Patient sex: M
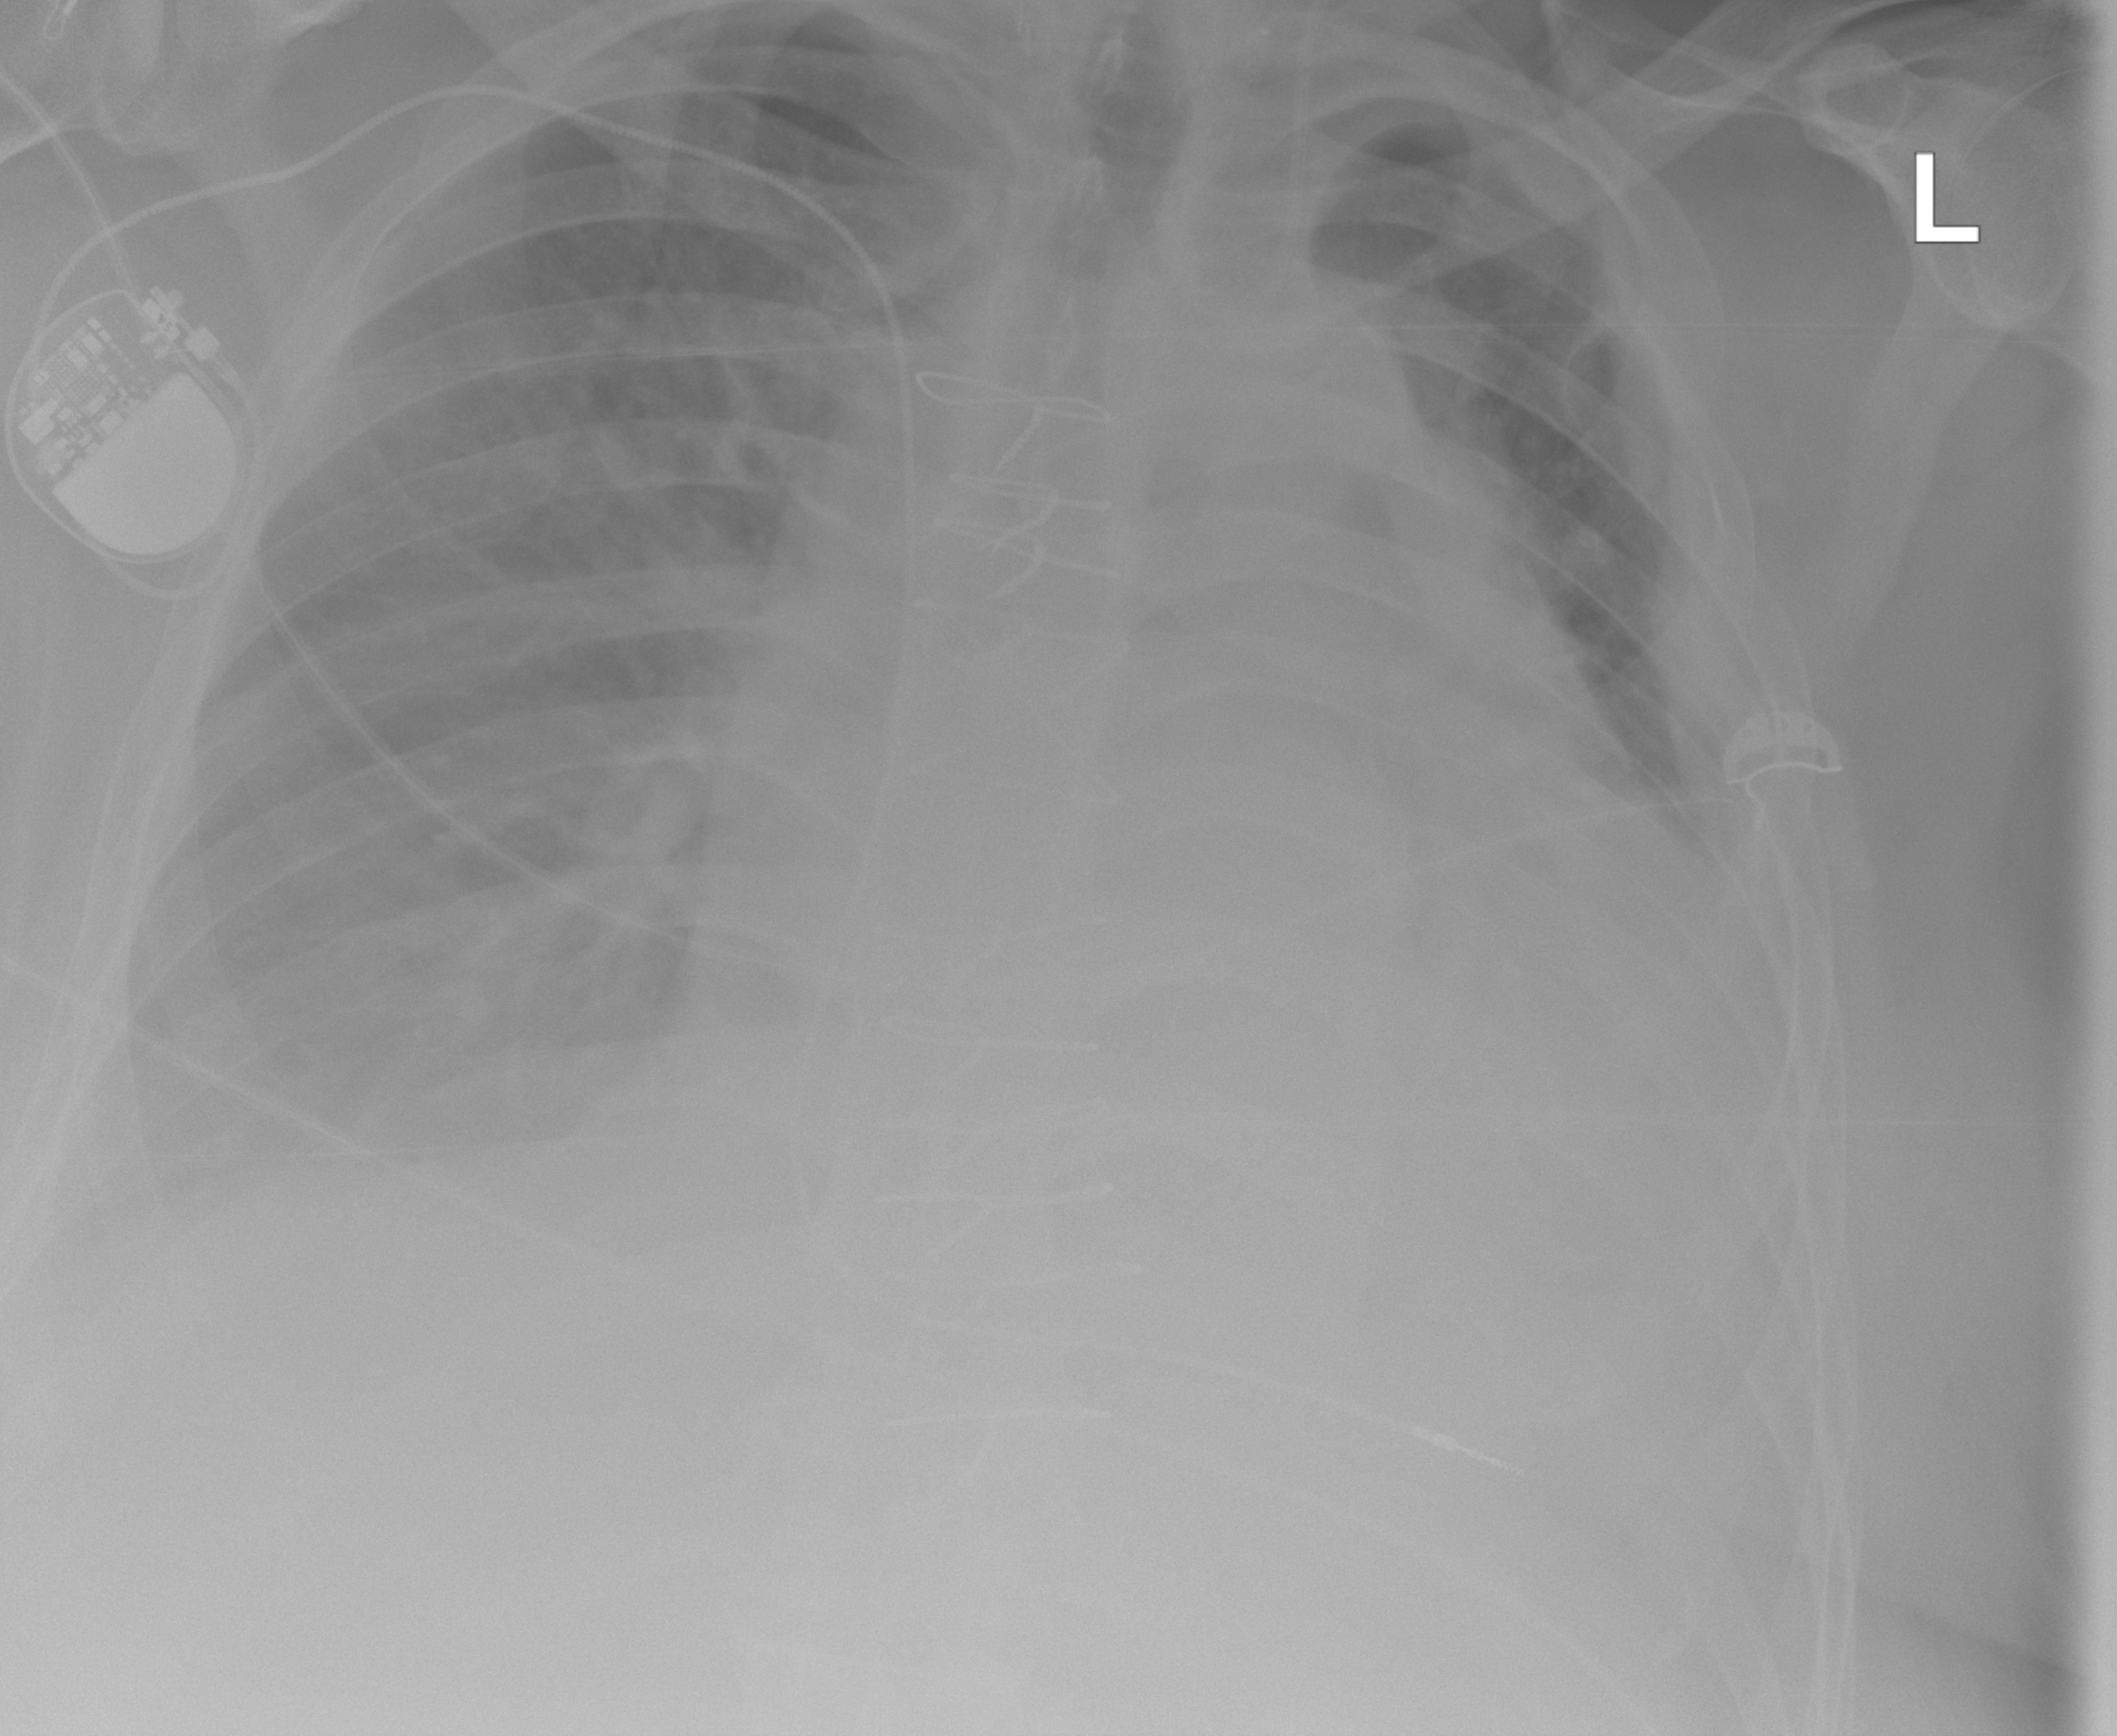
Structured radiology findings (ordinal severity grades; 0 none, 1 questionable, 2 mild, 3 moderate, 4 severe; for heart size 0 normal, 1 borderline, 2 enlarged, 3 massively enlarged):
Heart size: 2
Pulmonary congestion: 2
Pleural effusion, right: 2
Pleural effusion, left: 2
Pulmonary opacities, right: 0
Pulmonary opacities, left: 2
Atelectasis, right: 2
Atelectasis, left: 2